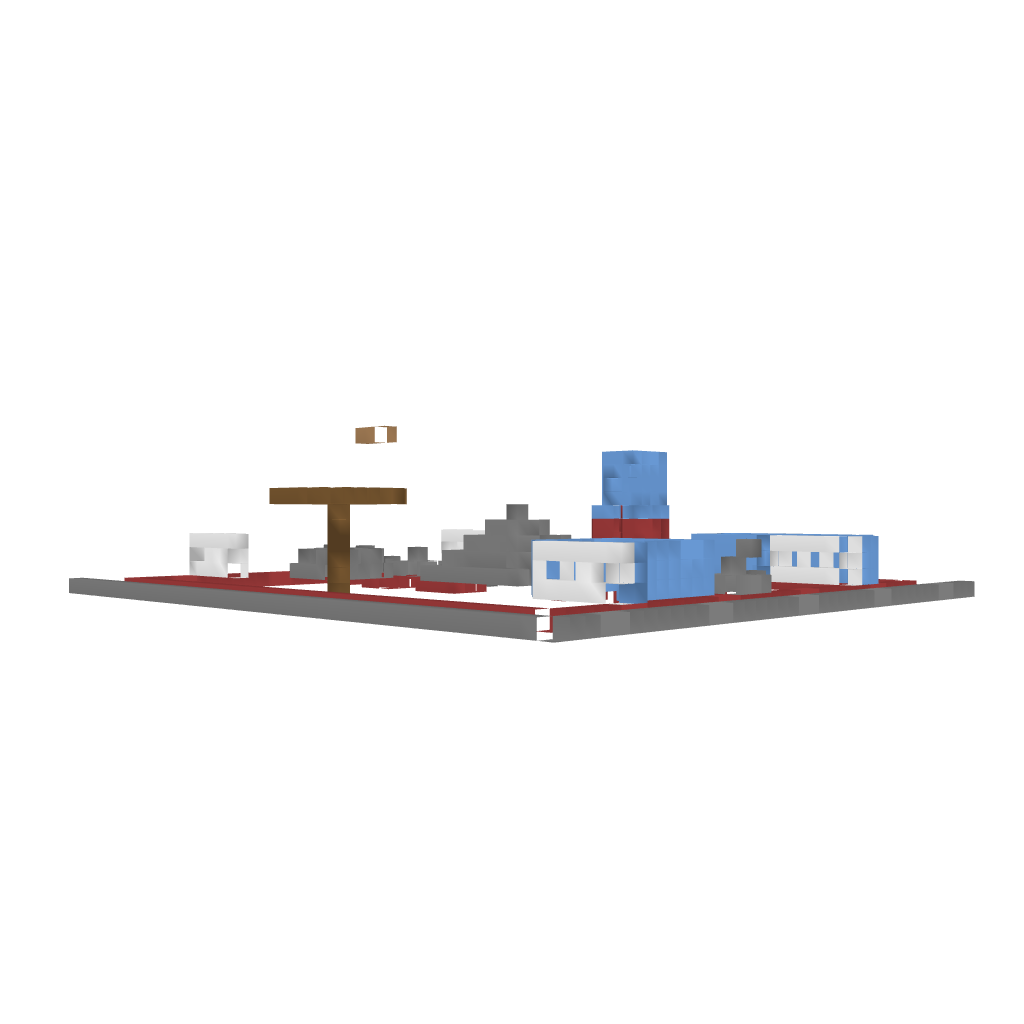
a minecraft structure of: GunFun bad low quality